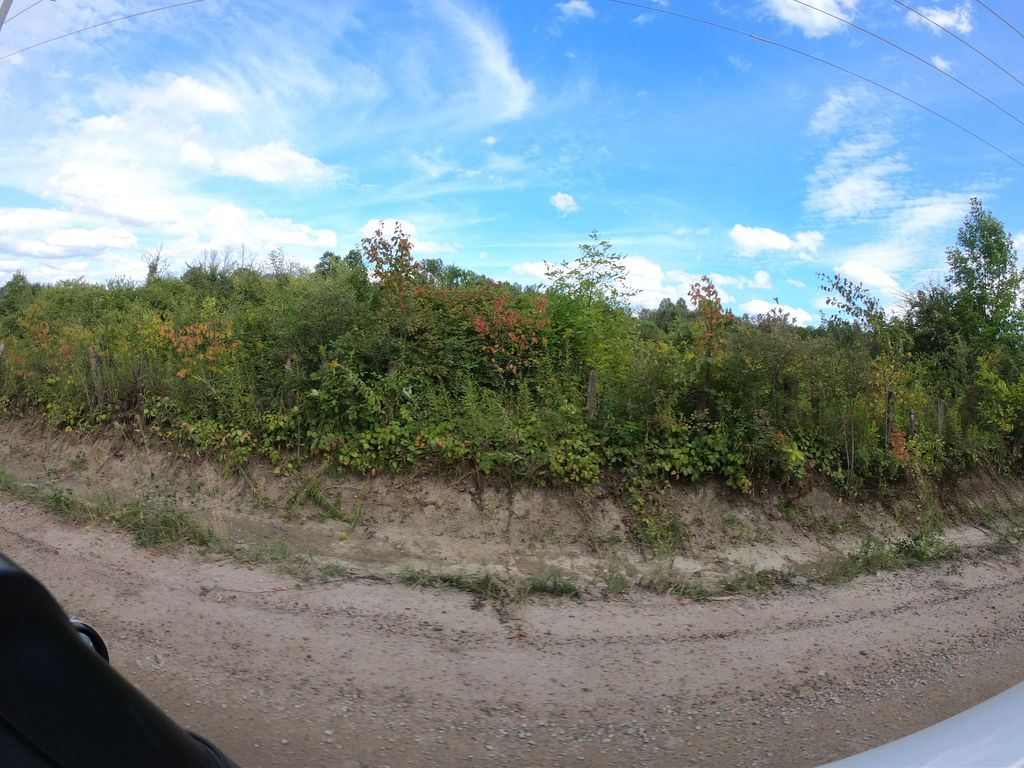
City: ottawa-gatineau